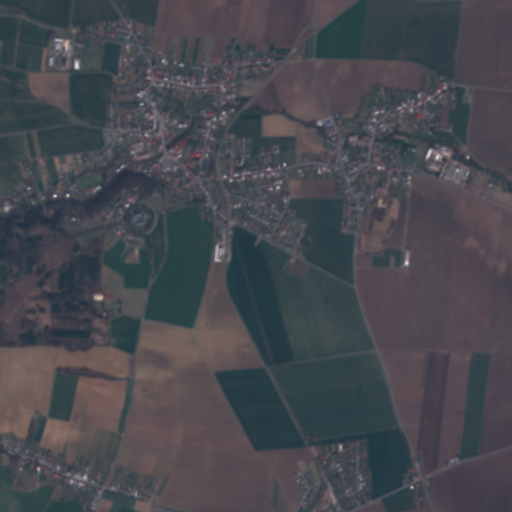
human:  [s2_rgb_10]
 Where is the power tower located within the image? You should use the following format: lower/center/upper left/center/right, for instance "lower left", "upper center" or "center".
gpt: The power tower is located in the upper right of the image.
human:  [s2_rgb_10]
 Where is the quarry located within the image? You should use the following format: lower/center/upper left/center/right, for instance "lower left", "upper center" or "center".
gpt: The quarry is located in the center left of the image.
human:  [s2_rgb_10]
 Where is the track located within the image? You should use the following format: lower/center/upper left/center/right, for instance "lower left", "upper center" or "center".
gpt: The track is located in the upper left of the image.
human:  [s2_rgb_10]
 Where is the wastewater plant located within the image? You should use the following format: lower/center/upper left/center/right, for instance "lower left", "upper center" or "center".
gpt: The wastewater plant is located in the upper right of the image.
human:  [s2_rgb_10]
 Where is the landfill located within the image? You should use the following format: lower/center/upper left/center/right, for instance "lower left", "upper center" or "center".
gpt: There is no landfill in the image.